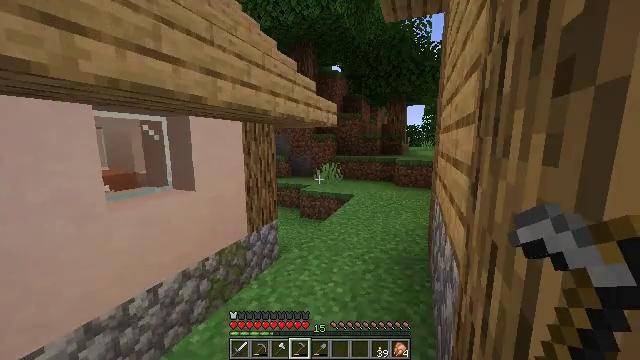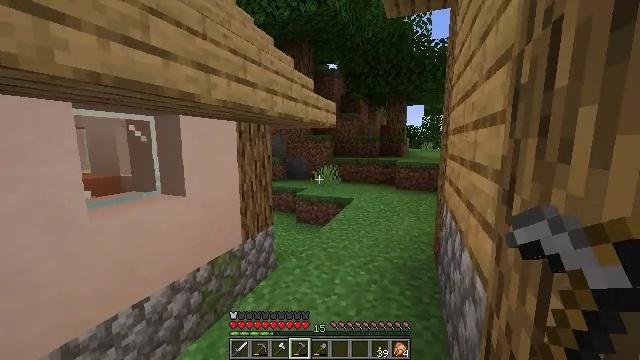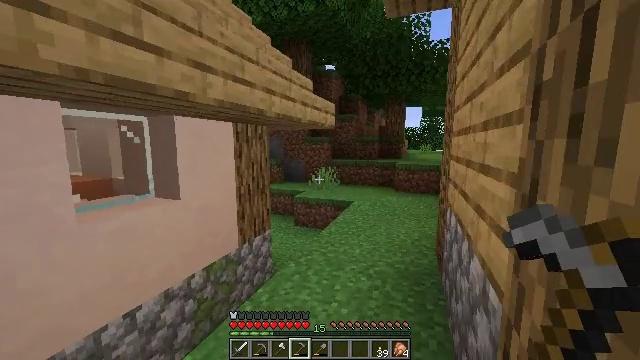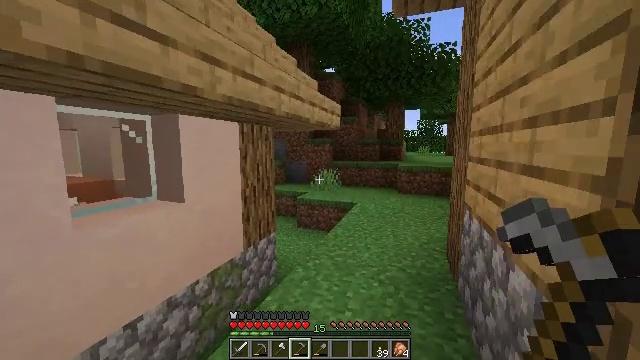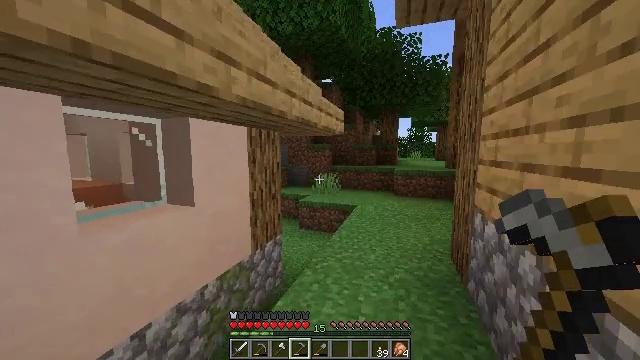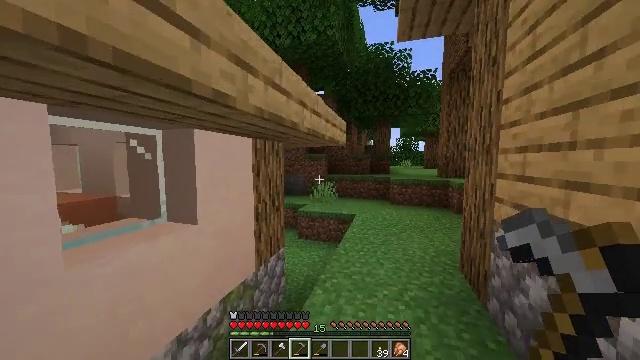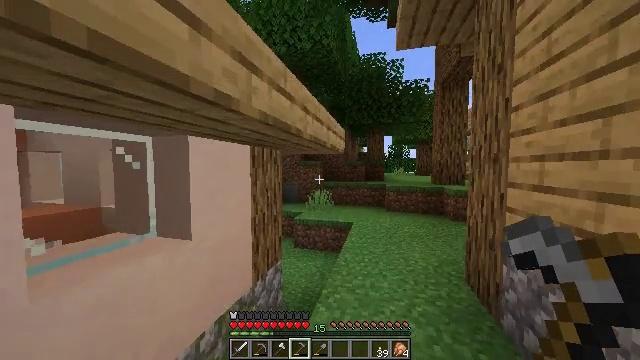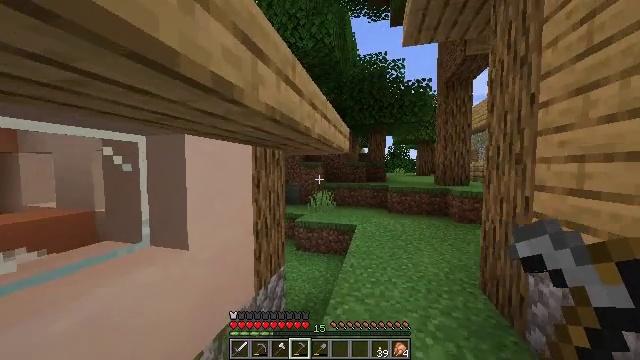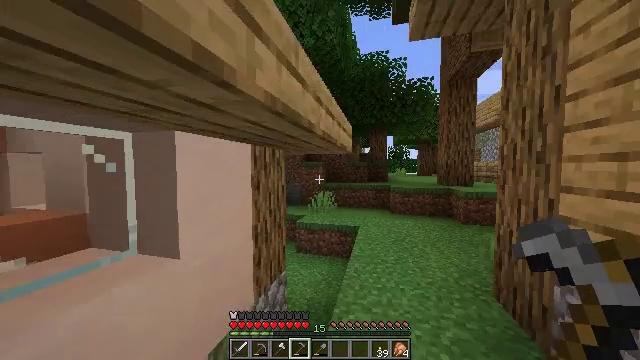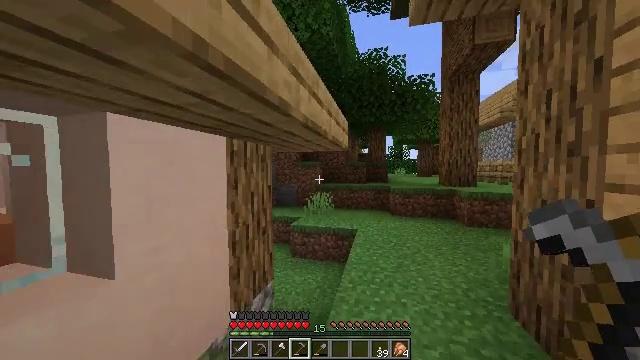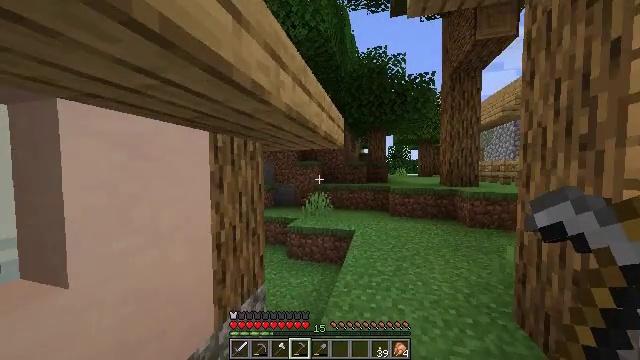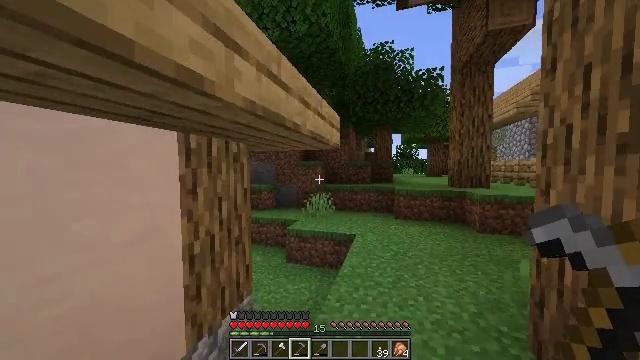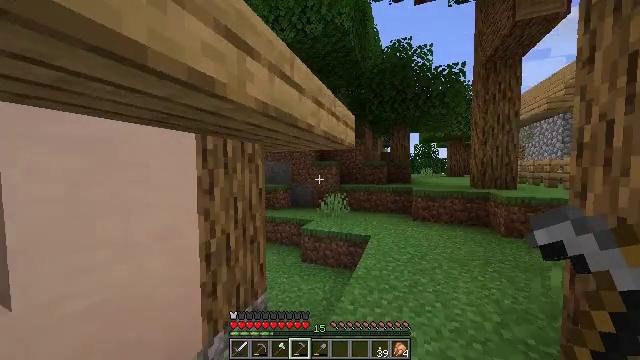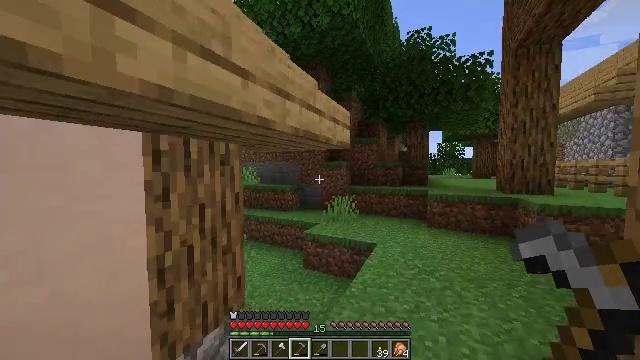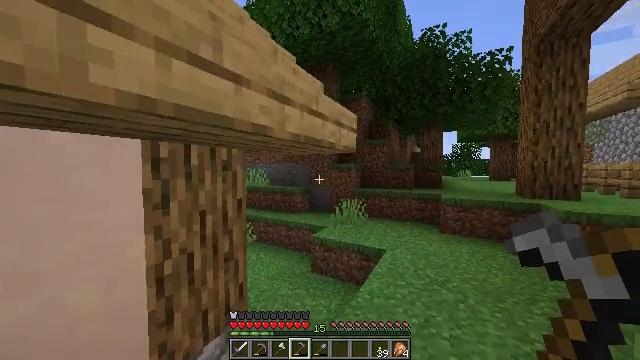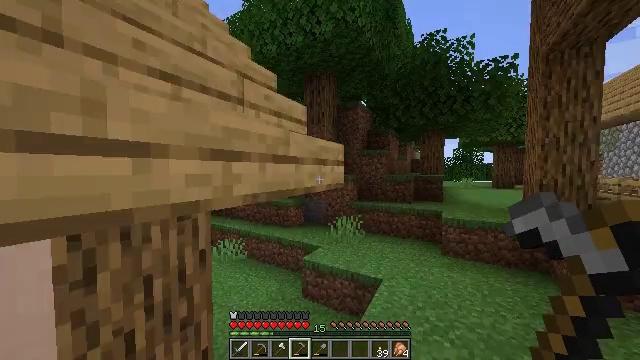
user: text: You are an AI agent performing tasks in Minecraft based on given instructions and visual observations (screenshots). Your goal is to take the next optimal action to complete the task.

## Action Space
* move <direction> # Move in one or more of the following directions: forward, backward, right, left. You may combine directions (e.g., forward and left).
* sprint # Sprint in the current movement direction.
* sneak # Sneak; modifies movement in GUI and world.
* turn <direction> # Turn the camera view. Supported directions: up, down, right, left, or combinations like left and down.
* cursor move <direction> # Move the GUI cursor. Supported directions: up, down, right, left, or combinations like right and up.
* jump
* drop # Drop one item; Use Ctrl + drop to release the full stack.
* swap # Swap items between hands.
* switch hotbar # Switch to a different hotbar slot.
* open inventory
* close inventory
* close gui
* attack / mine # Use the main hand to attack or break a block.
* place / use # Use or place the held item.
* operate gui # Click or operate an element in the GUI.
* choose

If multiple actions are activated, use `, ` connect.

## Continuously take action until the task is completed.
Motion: motion action
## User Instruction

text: Break oak leaves from the trees.
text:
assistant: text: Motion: move forward, sprint, turn right
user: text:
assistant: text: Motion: move forward and move left, sprint
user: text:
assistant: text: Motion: move forward and move left, sprint
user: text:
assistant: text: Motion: move forward and move left, sprint
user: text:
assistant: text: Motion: move forward and move left, sprint, turn right and up
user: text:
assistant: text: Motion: move forward, sprint, turn right and up
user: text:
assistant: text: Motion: move forward, sprint
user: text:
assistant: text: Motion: move forward and move right, sprint
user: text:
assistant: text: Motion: move forward and move right, sprint
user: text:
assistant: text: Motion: move forward and move right, sprint
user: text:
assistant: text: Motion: move forward and move right, sprint, turn left
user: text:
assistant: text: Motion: move forward and move right, sprint, turn left
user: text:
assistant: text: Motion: move forward and move right, sprint, turn left
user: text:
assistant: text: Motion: move forward and move right, sprint, turn left, jump
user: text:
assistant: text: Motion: move forward and move right, sprint, jump
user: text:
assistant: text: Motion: move forward and move right, sprint, jump
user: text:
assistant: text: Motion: move forward and move right, sprint, jump
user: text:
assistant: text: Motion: move forward and move right, sprint, jump
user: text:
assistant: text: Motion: move forward and move right, sprint, turn left, jump
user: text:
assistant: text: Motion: move forward and move right, sprint, turn left, jump
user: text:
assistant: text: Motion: move forward and move right, sprint
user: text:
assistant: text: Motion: move forward and move right, sprint, turn left
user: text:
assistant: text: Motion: move forward and move right, sprint, turn left
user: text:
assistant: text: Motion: move forward and move right, sprint, turn left
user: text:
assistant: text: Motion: move forward and move right, sprint, turn left
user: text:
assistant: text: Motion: move forward and move right, sprint
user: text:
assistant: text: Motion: move forward and move right, sprint, turn left
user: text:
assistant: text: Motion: move forward and move right, sprint, turn left
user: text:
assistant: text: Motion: move forward and move right, sprint
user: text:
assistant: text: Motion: move forward, sprint